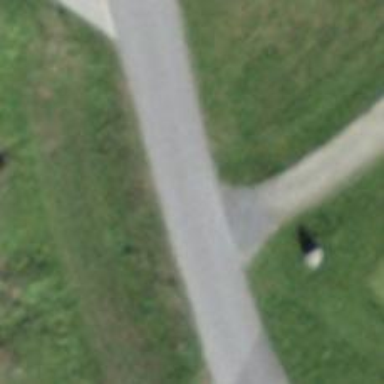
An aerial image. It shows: Paved track designated for golf carts. The track is of grade1 quality.